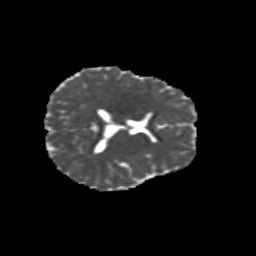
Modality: MD
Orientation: axial
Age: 9
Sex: female
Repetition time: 9.512 s
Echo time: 0.089 s